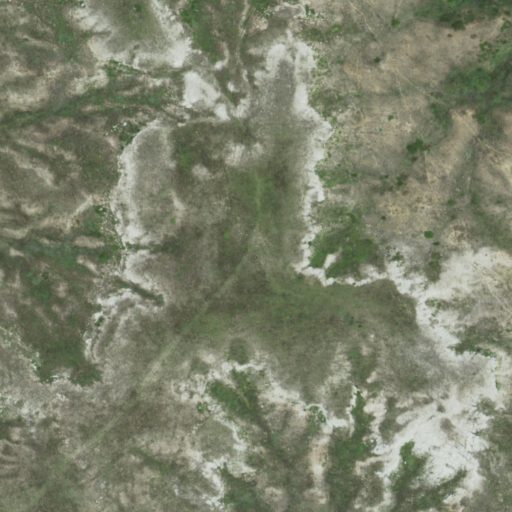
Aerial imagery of mountain in Kansas named Mount Lookout containing grassland and medium intensity development